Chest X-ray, AP view. Patient: 67 years old, sex F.
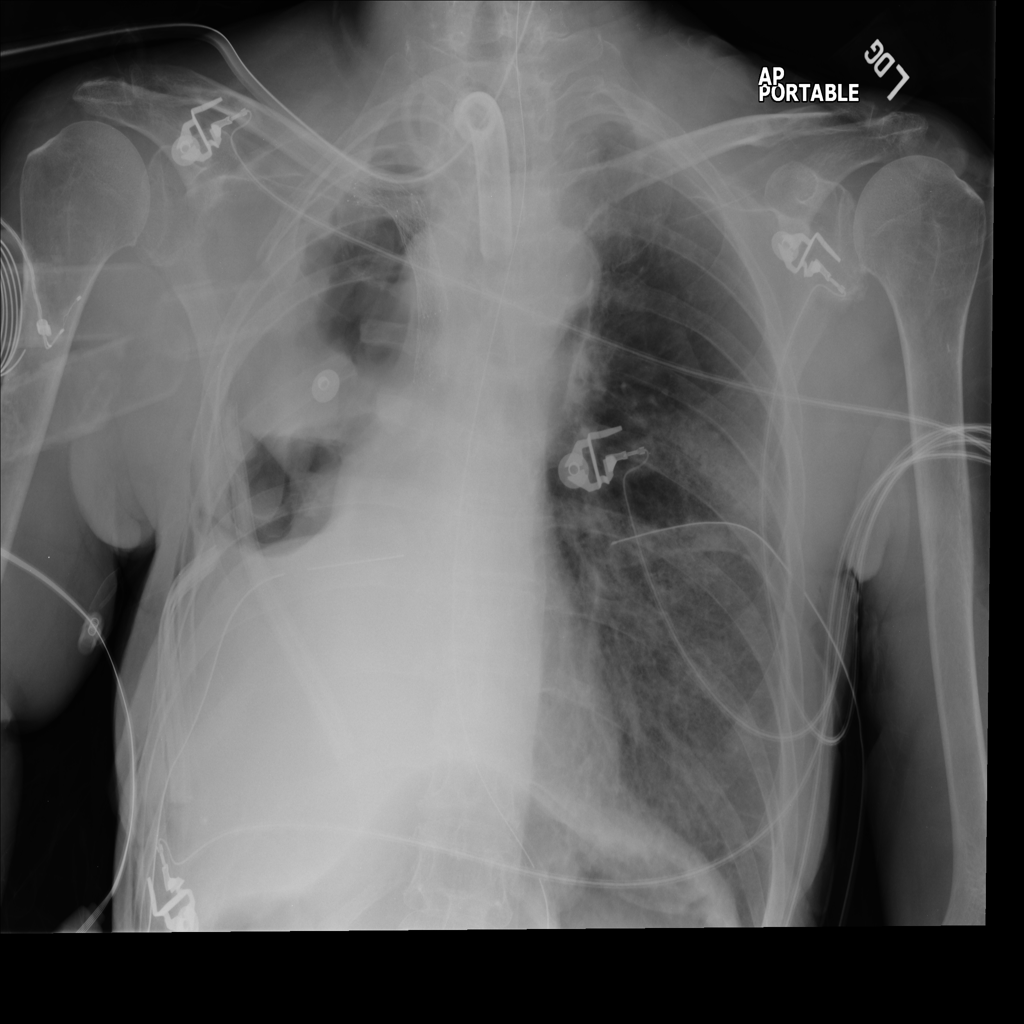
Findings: No Finding